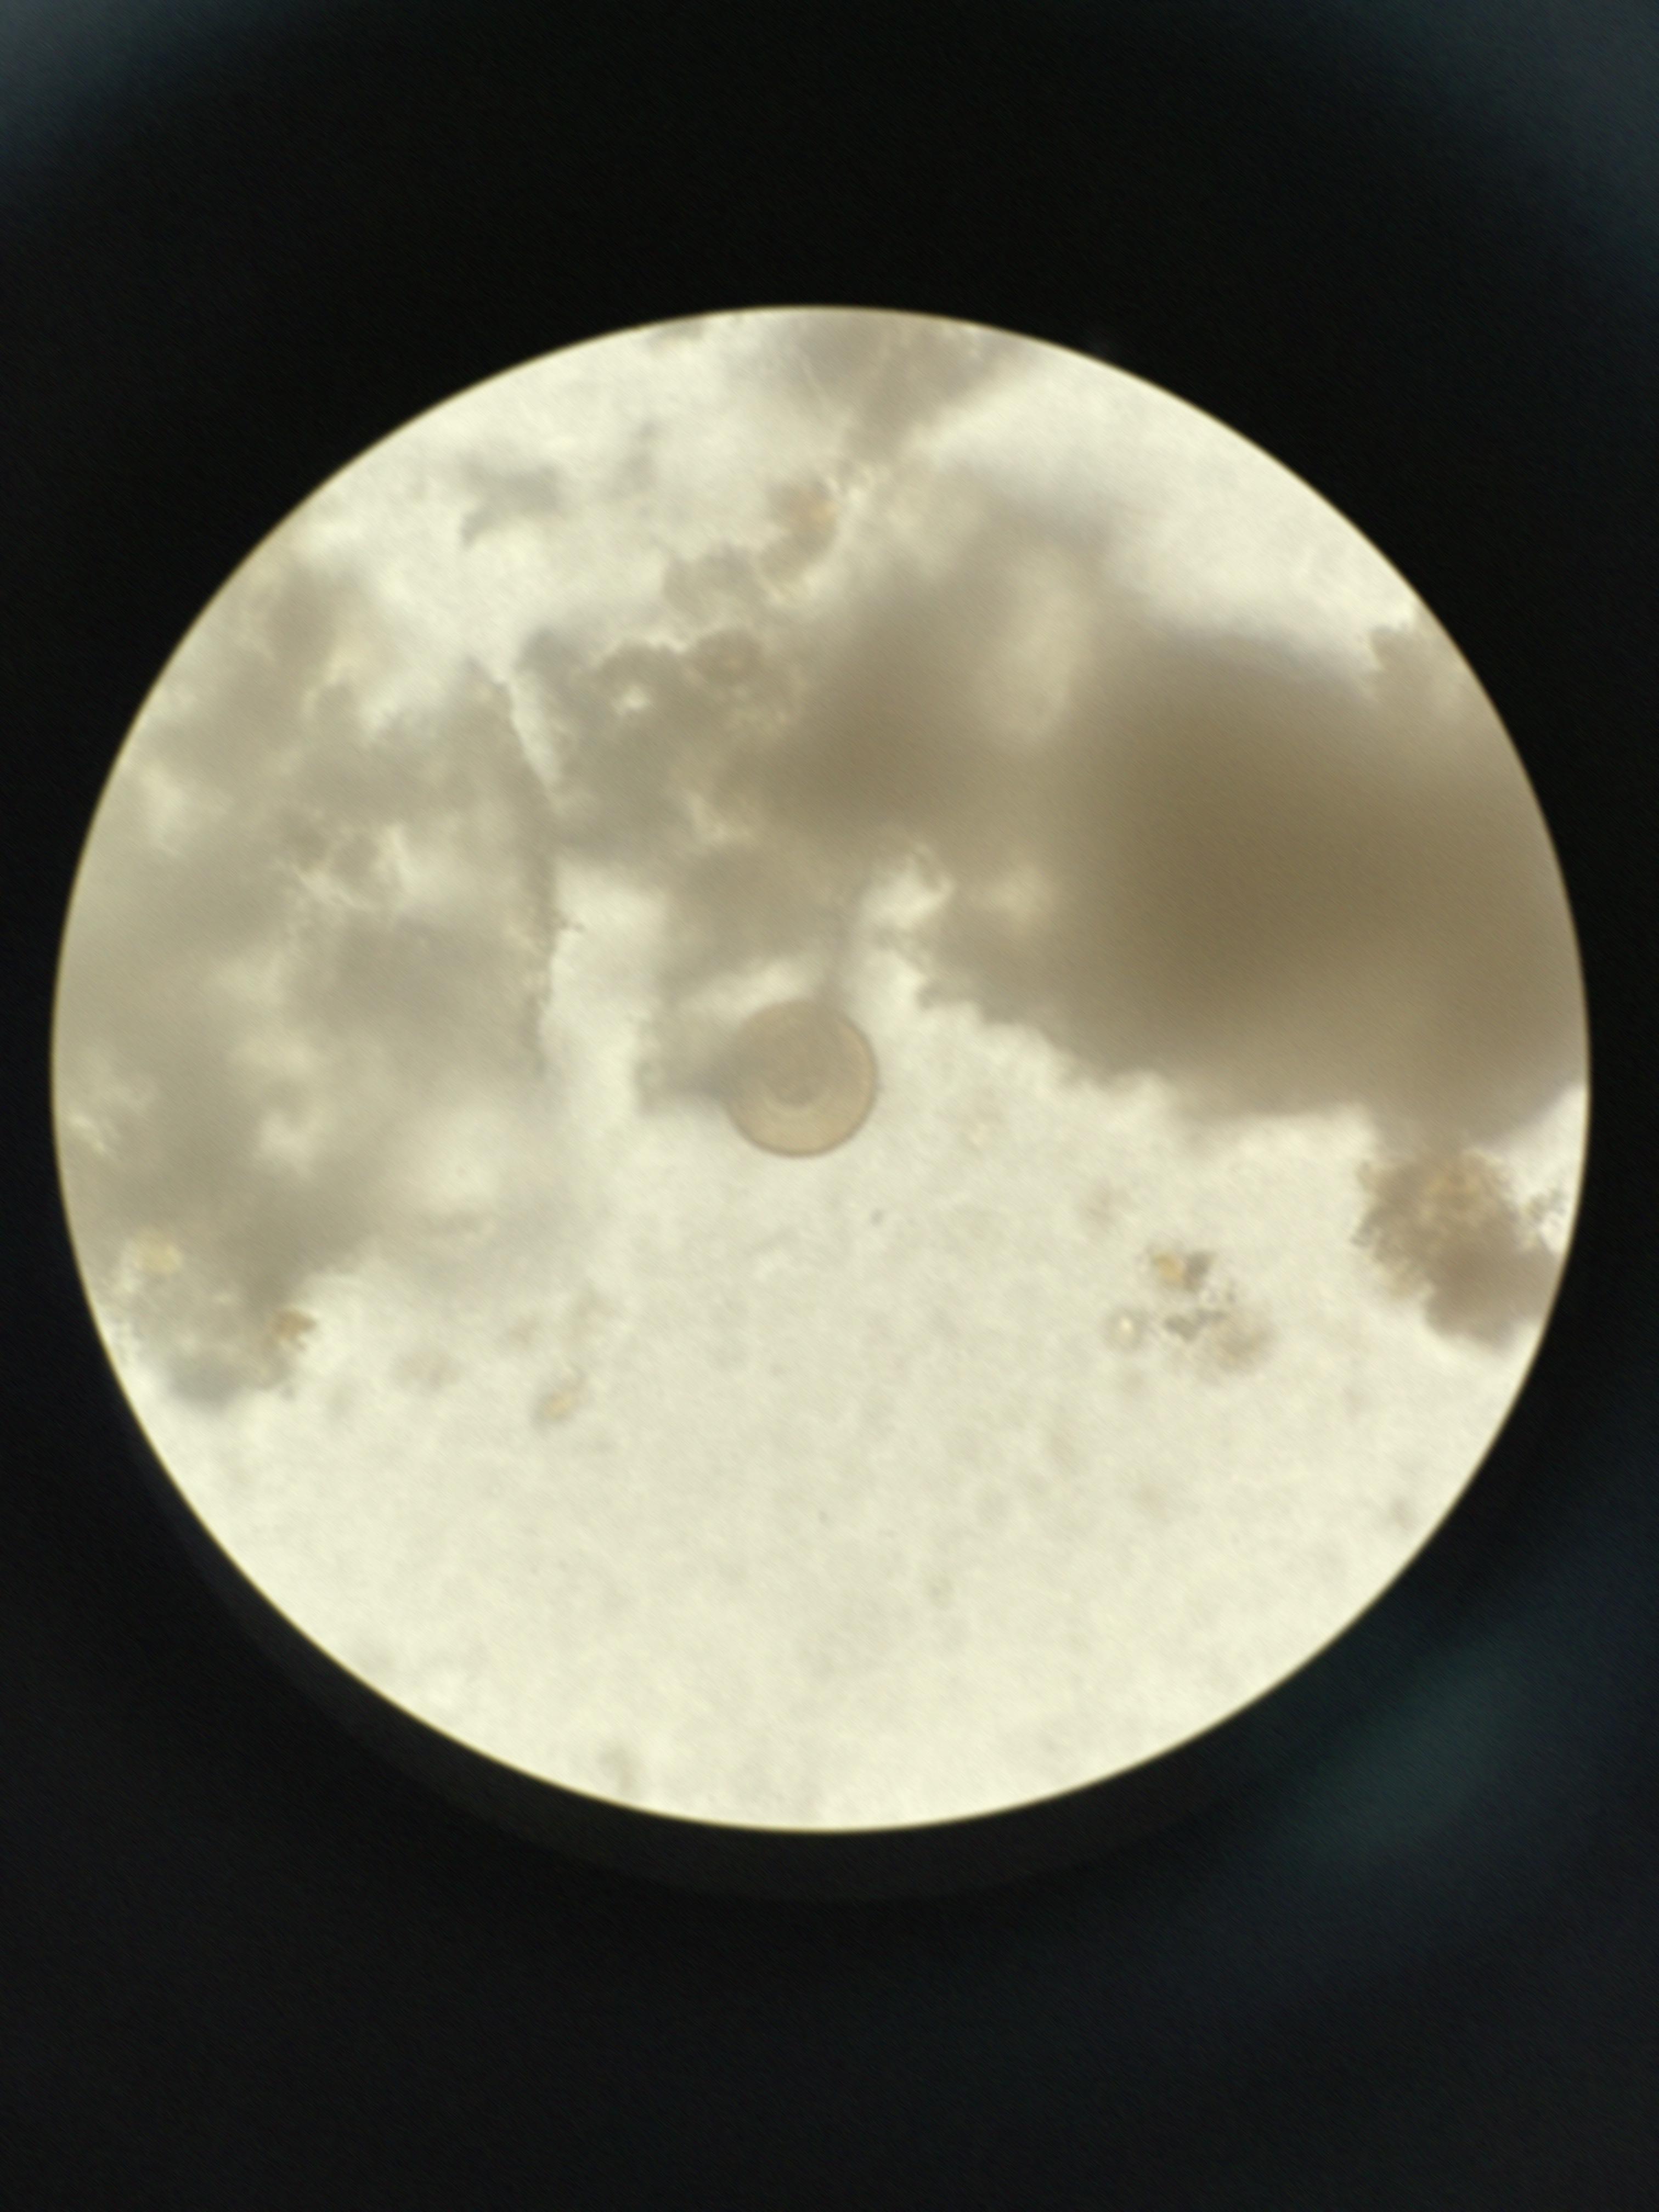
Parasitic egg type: Hymenolepis diminuta